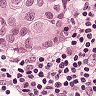
Metastatic tissue present: yes